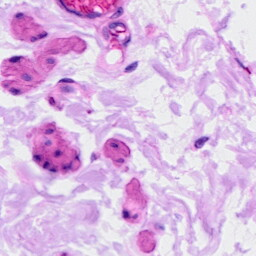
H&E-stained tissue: Ovarian